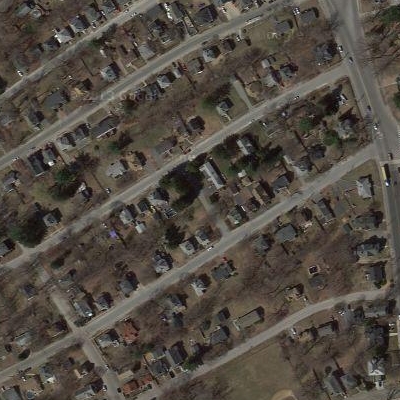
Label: Resident